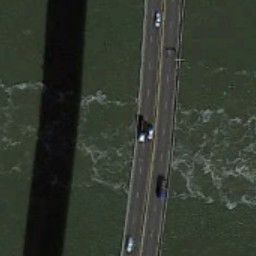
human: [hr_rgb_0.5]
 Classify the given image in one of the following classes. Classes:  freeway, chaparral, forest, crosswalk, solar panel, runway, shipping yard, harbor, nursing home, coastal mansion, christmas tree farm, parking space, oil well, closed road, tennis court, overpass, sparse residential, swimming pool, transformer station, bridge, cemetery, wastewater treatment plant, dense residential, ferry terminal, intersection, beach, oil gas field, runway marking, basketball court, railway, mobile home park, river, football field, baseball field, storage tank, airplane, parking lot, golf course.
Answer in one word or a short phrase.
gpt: bridge